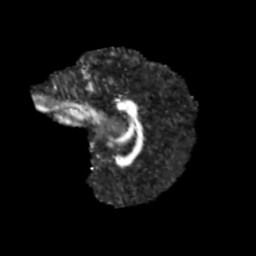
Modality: FA
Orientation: sagittal
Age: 10
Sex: male
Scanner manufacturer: siemens
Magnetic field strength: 3 T
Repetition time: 3.8 s
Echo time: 0.07 s